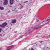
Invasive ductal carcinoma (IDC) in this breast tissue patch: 0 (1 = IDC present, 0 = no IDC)